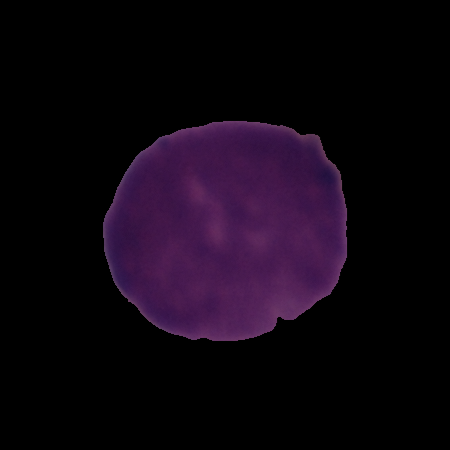
Label: healthy